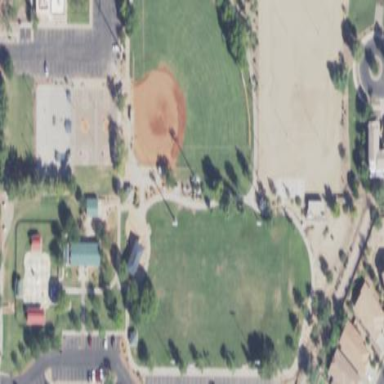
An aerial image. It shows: Softball pitch for baseball enthusiasts.